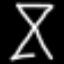
Label: hourglass